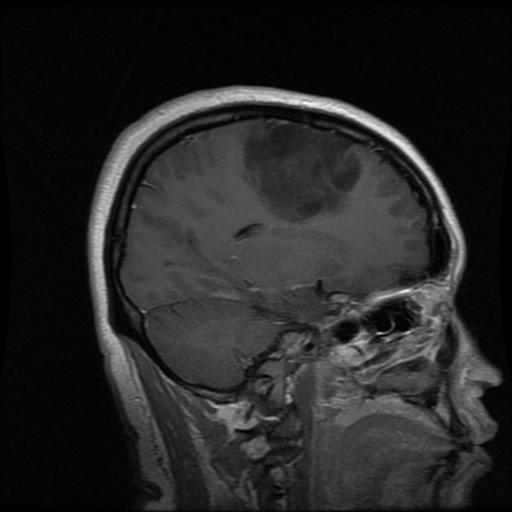
Label: glioma